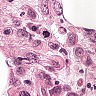
Metastatic tissue present: yes